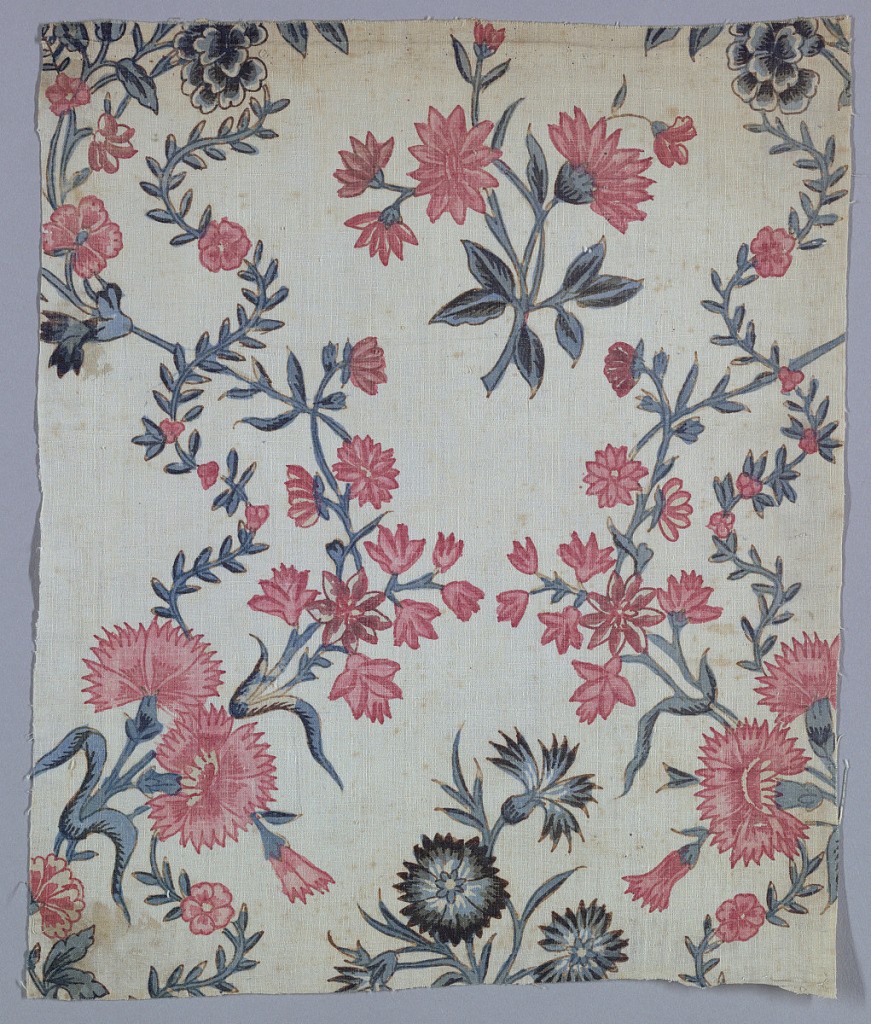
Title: Textile
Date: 18th century
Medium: cotton Technique: mordant for 2 reds and black applied by pen and brush; madder dyed; blue applied over resist; yellow applied over blue for green; chintz on plain weave
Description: Design of vines and flowers. The outer parts of the design are vertically symmetrical; the central motifs are not. Indian adaption of a European woven fabric.